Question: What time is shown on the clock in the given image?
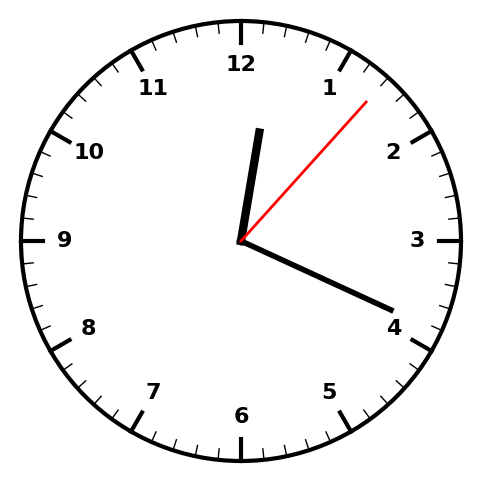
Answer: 12:19:07